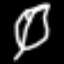
Label: leaf